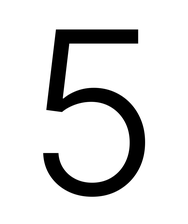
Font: Inter_Light